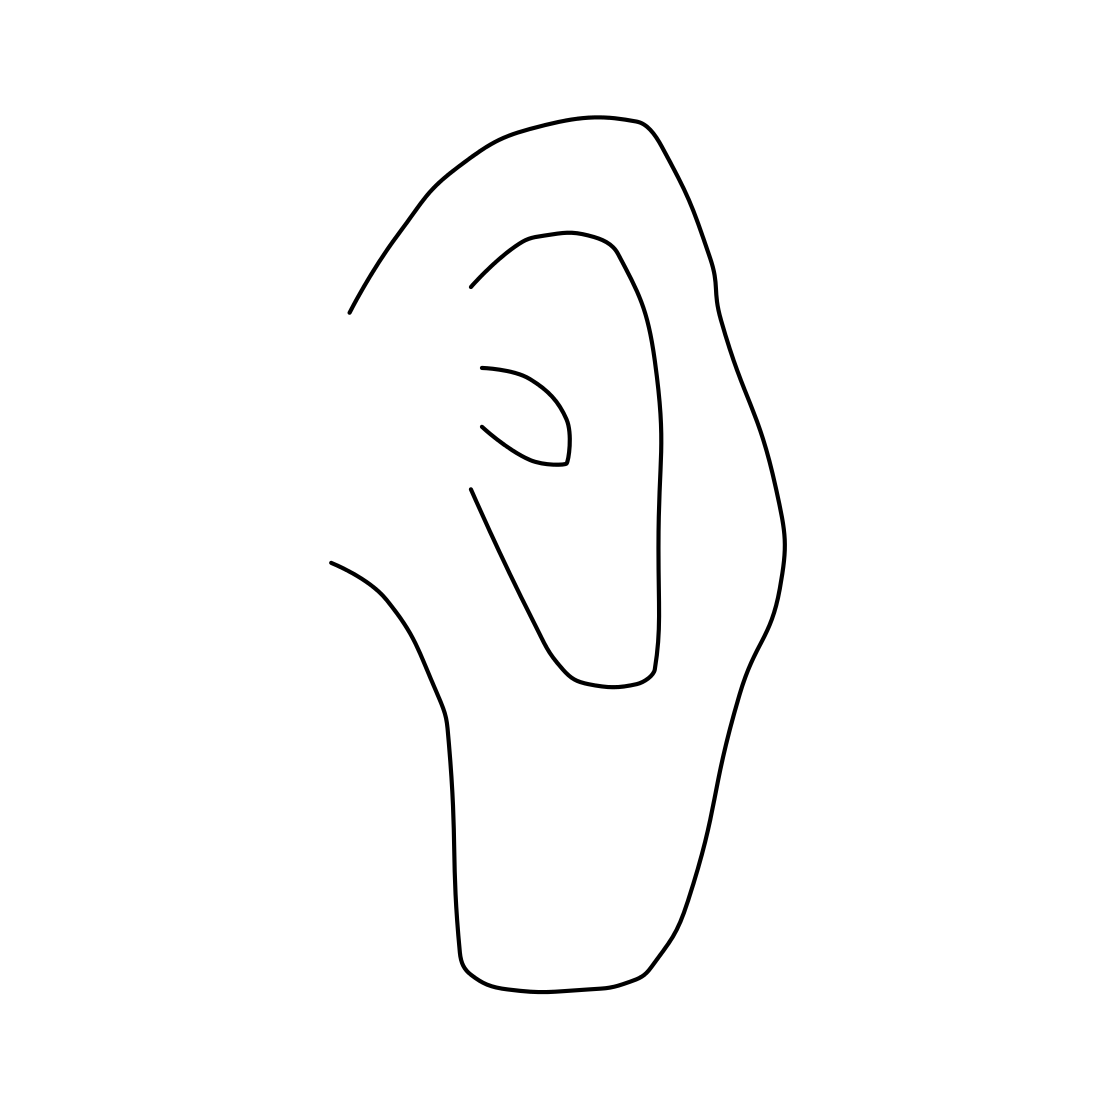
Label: ear